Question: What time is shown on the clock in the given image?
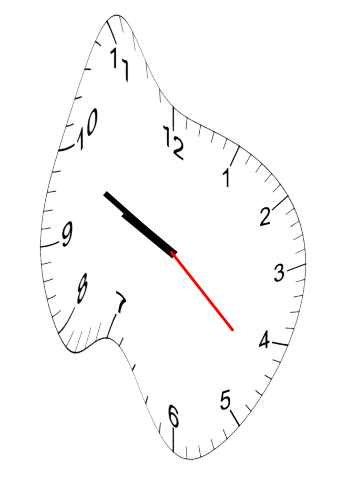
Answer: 09:49:22